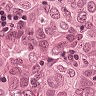
Metastatic tissue present: yes